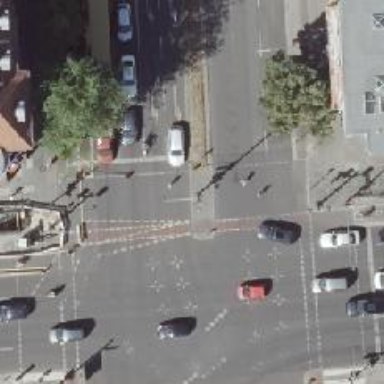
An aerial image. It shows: Footway located on traffic island.